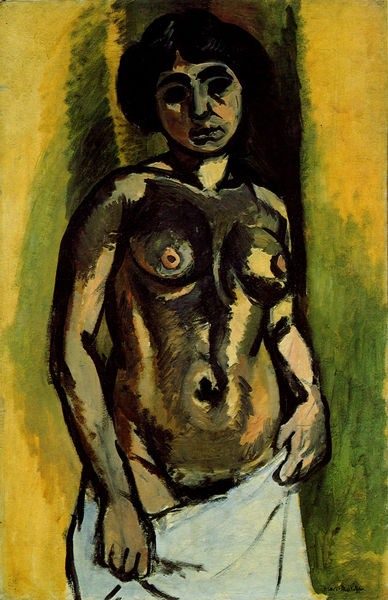
Titel: Nu, noir et or
Künstler: Henri Matisse
Standort: Sankt Petersburg
Institution: Musée de l'Ermitage
Schlagwörter: akt, hand, nackt, schatten, weiß, gelb, grob, grün, kirchner, brust, busen, frau, geste, haar, licht, schwarz, blick, tuch, expressionismus, wand, arme, augen, gesicht, trauer, hände, portrait, porträt, realismus, stoff, frontal, traurig, brüste, haltung, flächen, modern, muskeln, festhalten, handtuch, nabel, bauch, brustwarzen, scham, oberkörper, umriss, gauguin, kontur, druck, konturen, beckmann, gaugin, picasso, brus, oelbild, matisse, fauvismus, bruecke, die bruecke, trist, schamhaar, ernst ludwig kirchner, pechstein, grenzlinien, entartet, max pechstein, rotluff, wottluf